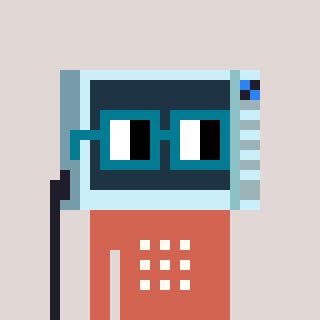
a pixel art character with square dark green glasses, a microwave-shaped head and a peachy-colored body on a warm background